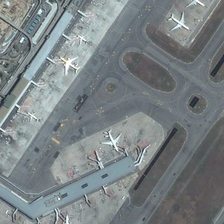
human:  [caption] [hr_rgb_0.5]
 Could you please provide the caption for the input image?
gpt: many white planes were parked at the airport .

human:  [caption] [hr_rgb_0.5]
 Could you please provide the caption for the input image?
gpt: the airport was built with a very large area .

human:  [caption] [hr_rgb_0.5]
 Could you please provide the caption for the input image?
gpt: many white planes were parked at the airport .

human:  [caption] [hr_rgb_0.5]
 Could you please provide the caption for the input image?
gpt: the airport was built with a very large area .

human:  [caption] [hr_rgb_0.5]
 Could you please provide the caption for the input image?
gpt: the airport was built with a very large area .